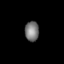
Tissue: skin
Cell type: Epithelial cells
Senescence score: 0.8509
Nuclear area (px): 271
Mean DAPI intensity: 120.635